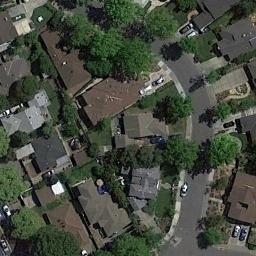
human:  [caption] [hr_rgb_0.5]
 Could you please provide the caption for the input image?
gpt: The medium residential is on the grass next to some trees and road .

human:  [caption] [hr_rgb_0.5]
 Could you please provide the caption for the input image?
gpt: Many trees and buildings are in medium residential area .

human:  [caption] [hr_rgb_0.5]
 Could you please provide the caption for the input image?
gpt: The medium residential area has some dense houses and trees and a road goes through the medium residential area .

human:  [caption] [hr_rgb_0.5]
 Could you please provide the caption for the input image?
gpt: There are many trees of different colors in medium-sized residential areas .

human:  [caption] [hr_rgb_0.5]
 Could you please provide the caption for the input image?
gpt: There are some buildings and green trees on the medium residential area .